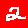
Digit: 2